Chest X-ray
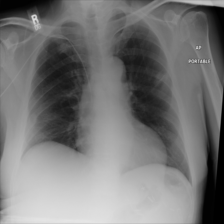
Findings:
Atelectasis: negative
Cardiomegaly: negative
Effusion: negative
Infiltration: negative
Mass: negative
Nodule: positive
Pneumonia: negative
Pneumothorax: negative
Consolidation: negative
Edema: negative
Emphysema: negative
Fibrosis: negative
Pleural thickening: negative
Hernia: negative